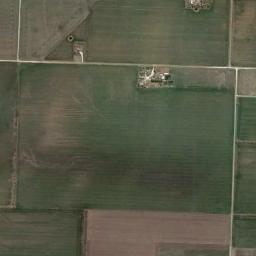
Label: rectangular_farmland